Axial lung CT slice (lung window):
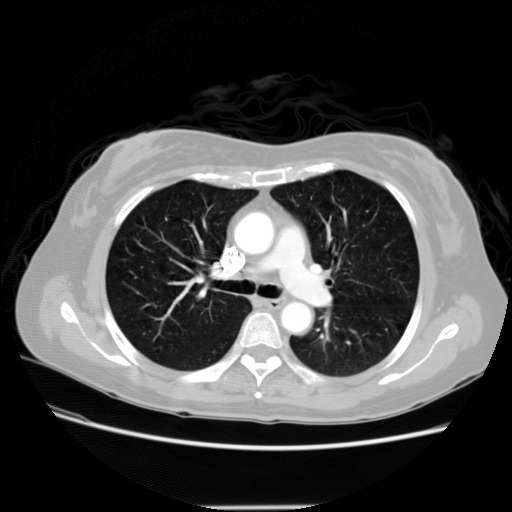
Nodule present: no